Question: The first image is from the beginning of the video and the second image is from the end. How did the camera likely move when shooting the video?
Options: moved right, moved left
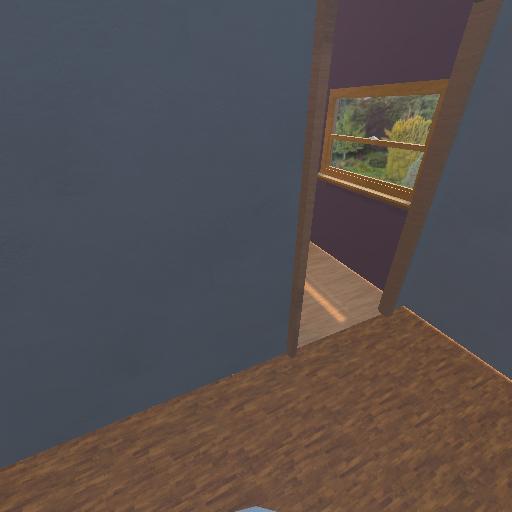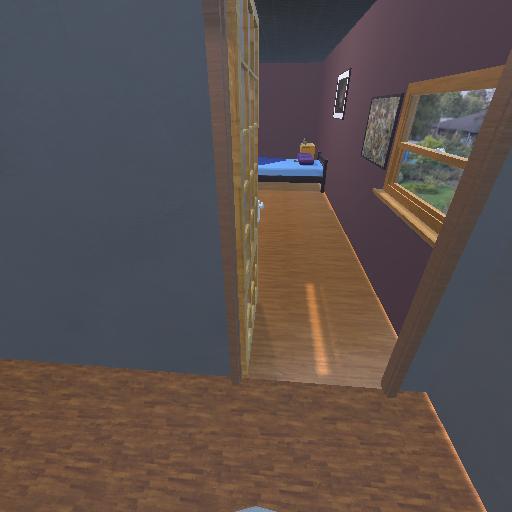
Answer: moved right